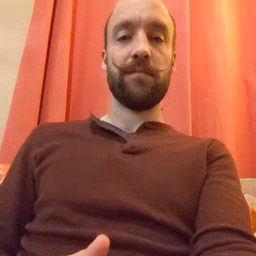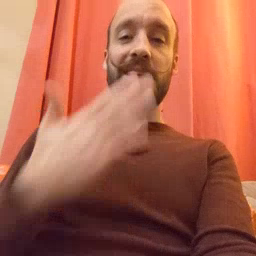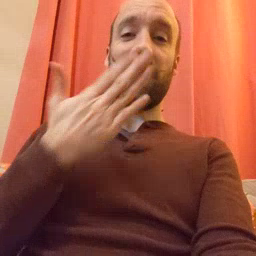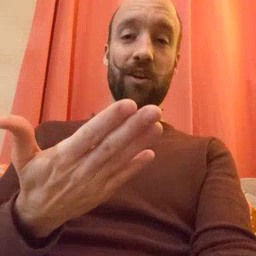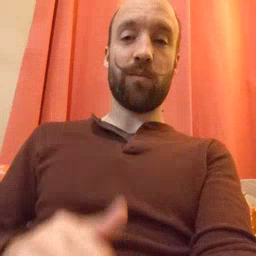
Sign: thankyou